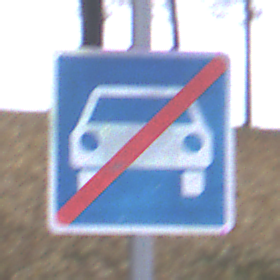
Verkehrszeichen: EndeKraftfahrstrasse
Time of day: MorningAfternoon
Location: Outdoor (Urban)
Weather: Overcast
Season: NotSpecified
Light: Natural